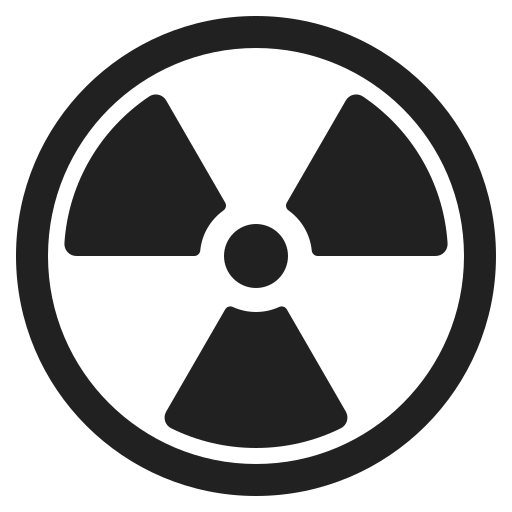
radioactive high contrast